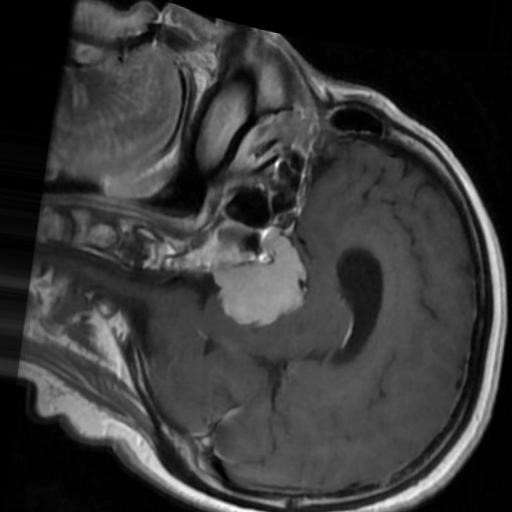
Label: brain_menin